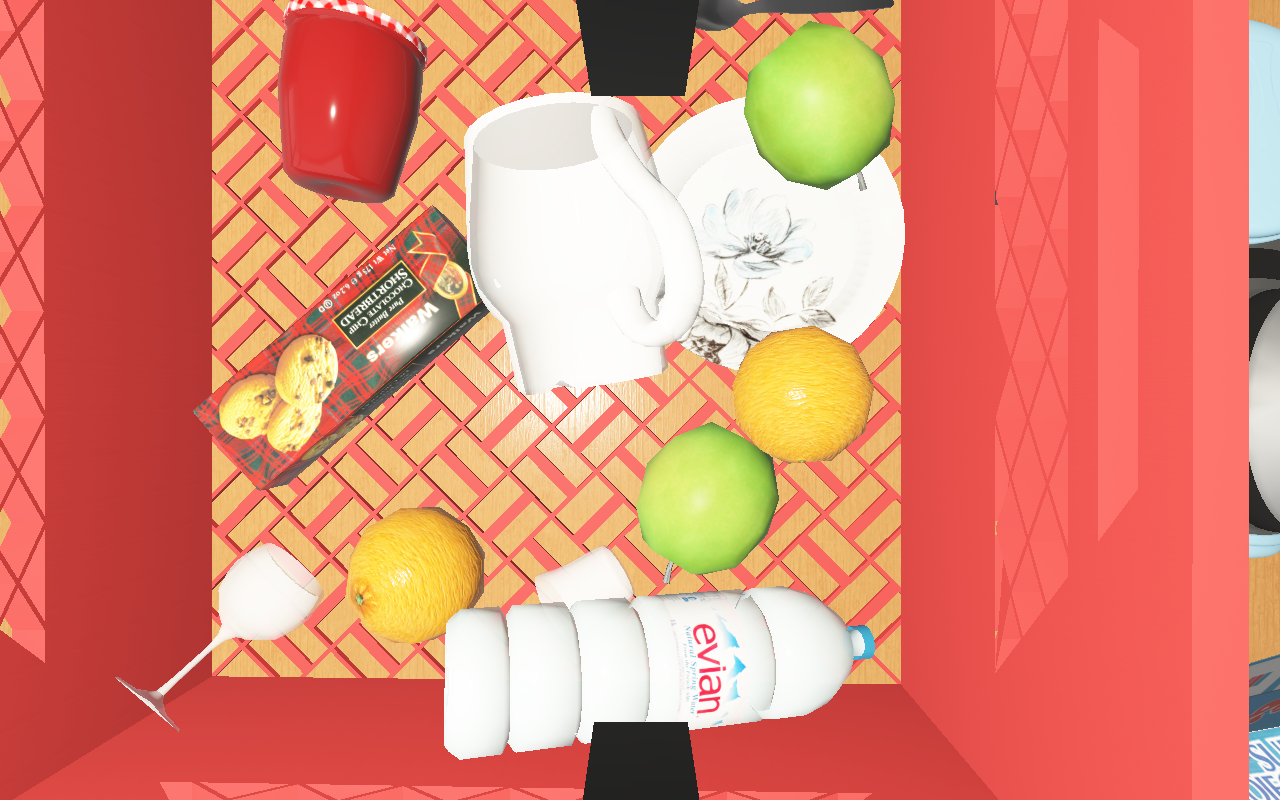
Objects in the scene:
carafe
water bottle
orange
orange
plate
glass
wineglass
jam jar
biscuit box